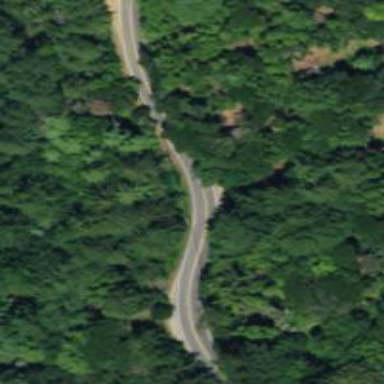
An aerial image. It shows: Rest area on the road.